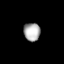
Tissue: lung
Cell type: Epithelial cells
Senescence score: 0.2116
Nuclear area (px): 296
Mean DAPI intensity: 173.111